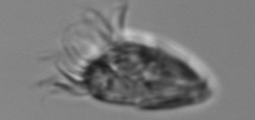
Label: Strombidium_morphotype1